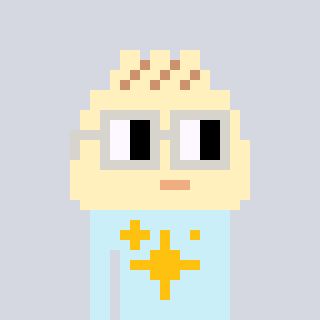
a pixel art character with square light gray glasses, a porkbao-shaped head and a cold-colored body on a cool background